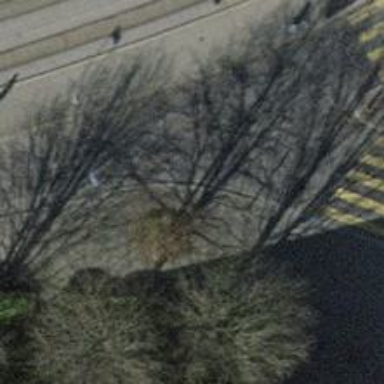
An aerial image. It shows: Tree-lined avenue.